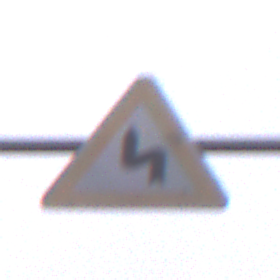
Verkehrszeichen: DoppelkurveZunaechstLinks
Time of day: Midday
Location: Outdoor (Nature)
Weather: Overcast
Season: Autumn
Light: Natural